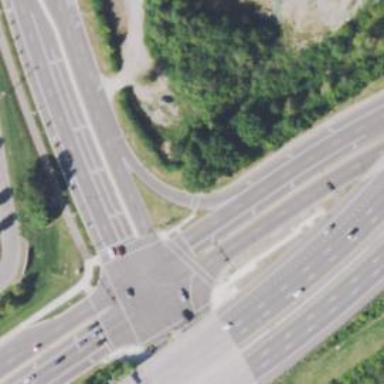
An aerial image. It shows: Secondary link road.